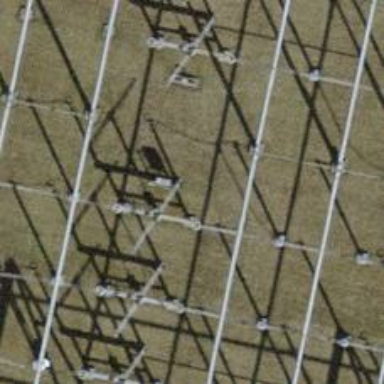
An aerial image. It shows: Busbar power line.